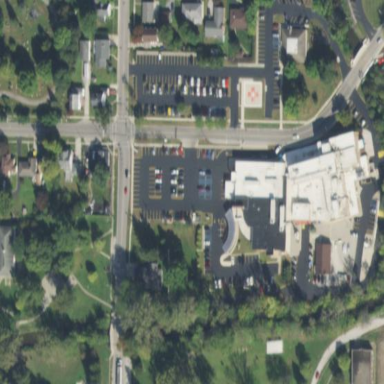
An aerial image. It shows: Healthcare facility identified as hospital.